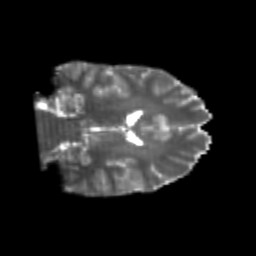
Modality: T2w
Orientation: coronal
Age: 20
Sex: male
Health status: healthy
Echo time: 0.074 s